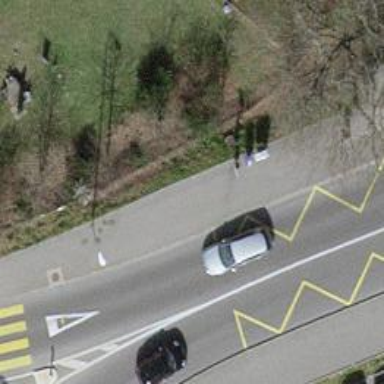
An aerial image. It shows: Sidewalk with asphalt surface leading to bus stop. The bus stop has platform for public transport.